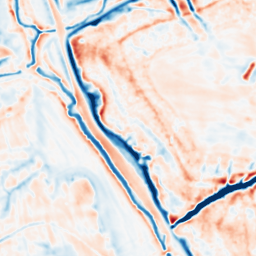
Category: multiscale
Decomposition family: dog
Decomposition parameters: sigma_low: 1
sigma_high: 5
Upsampling method: quartic
Upsampling parameters: scale: 2
Upsampling scale: 2